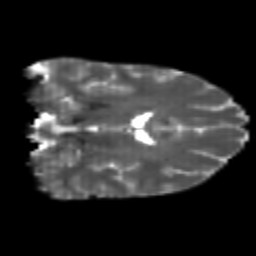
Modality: T2w
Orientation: coronal
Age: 23
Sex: female
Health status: healthy
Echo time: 0.074 s